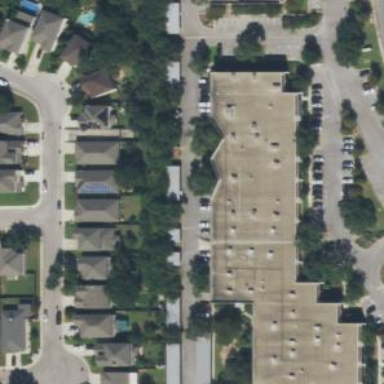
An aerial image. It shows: Office building.